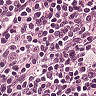
Metastatic tissue present: no